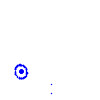
Particle: pion